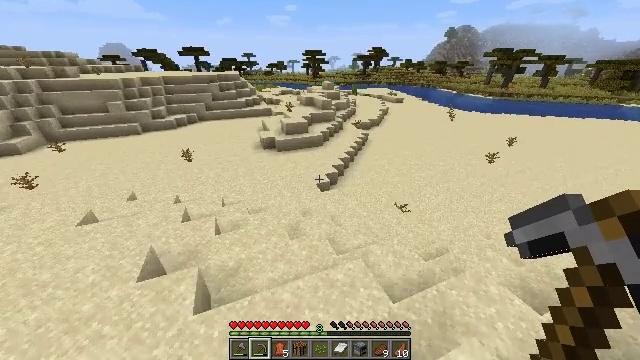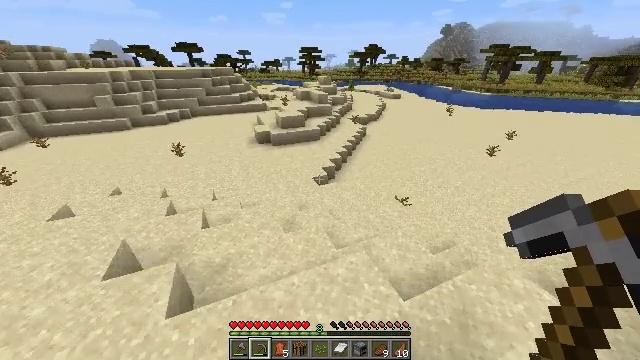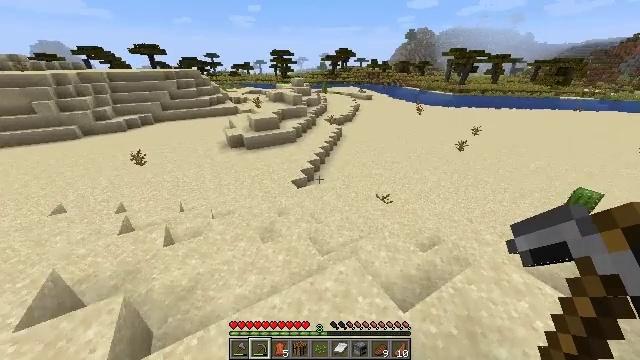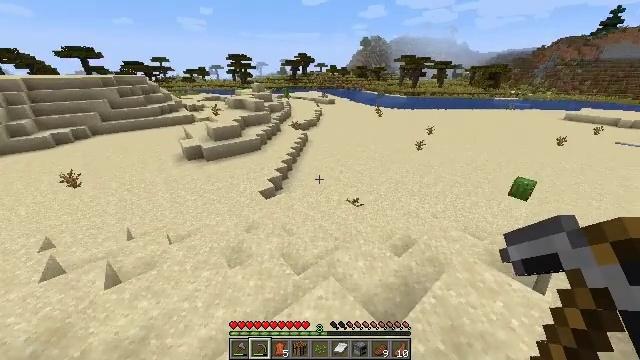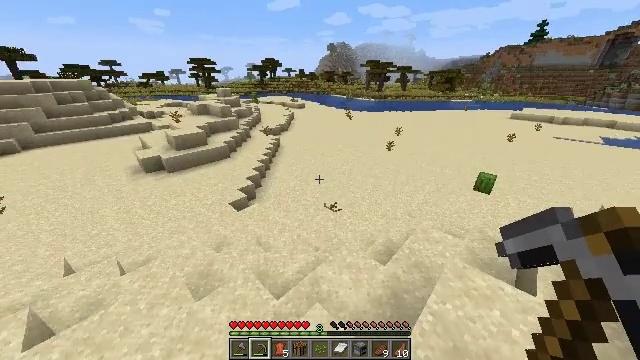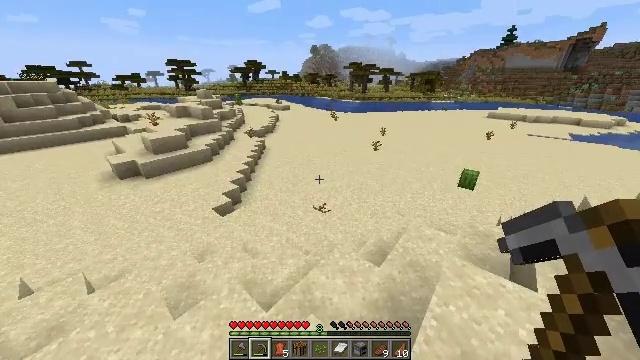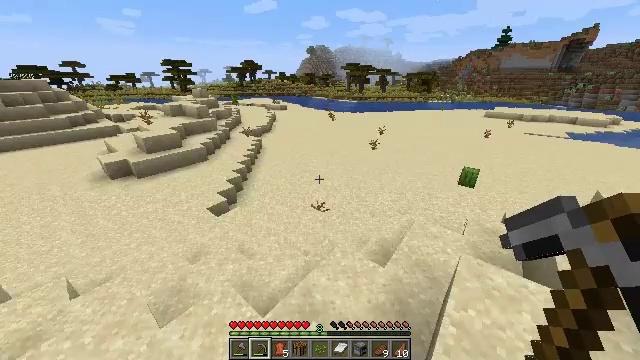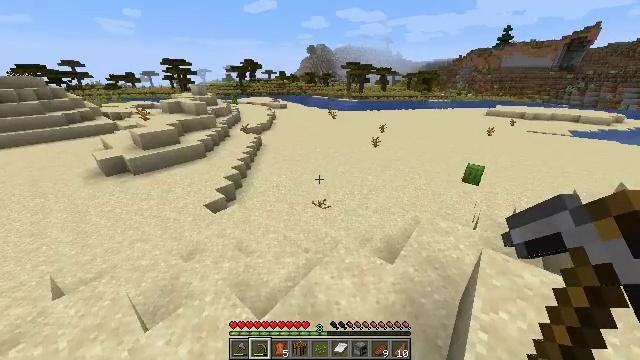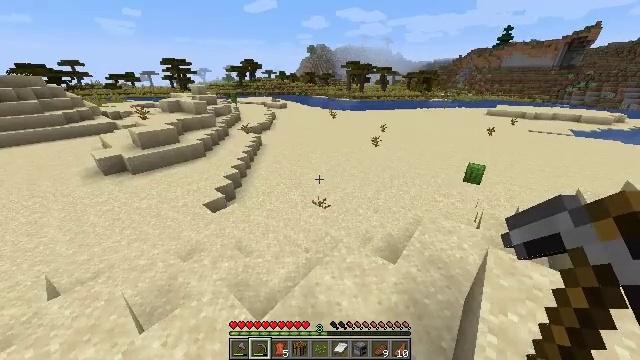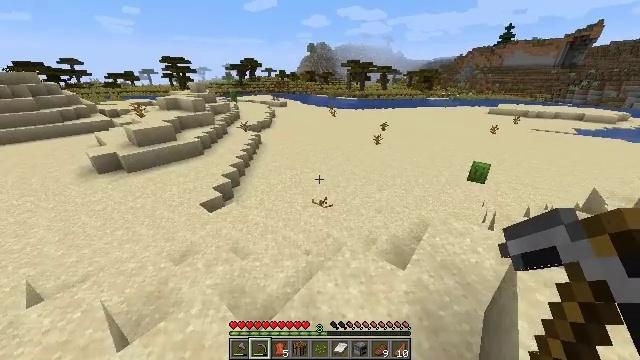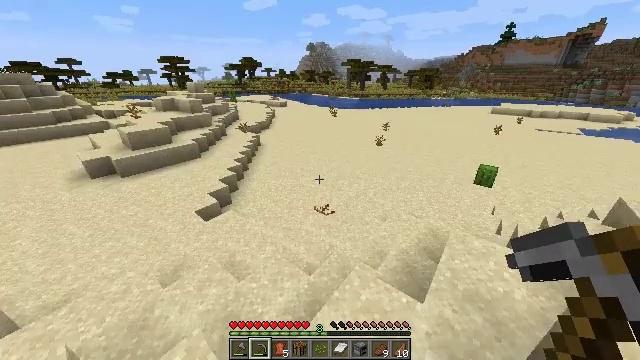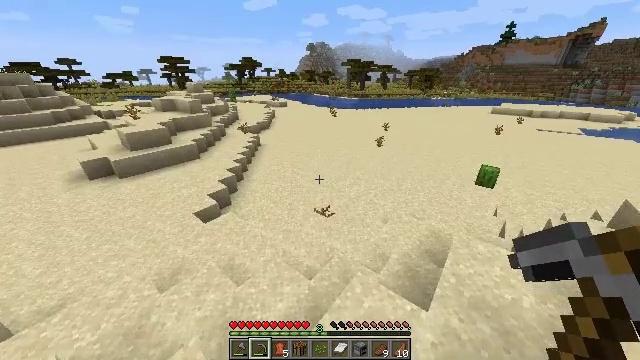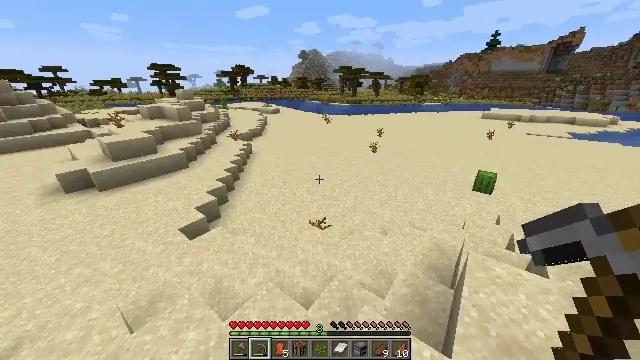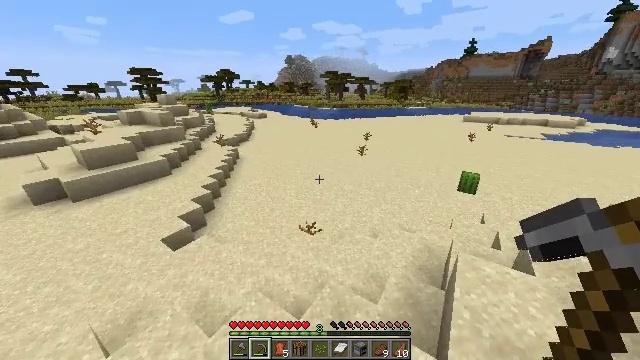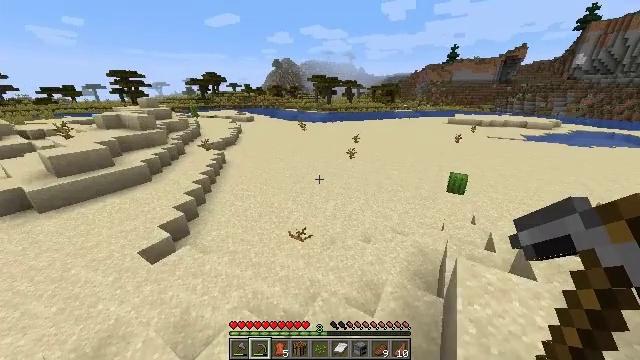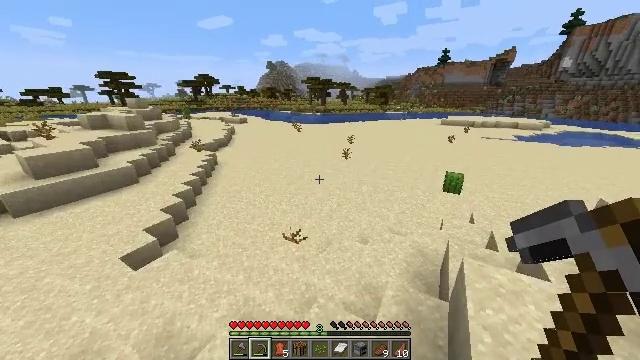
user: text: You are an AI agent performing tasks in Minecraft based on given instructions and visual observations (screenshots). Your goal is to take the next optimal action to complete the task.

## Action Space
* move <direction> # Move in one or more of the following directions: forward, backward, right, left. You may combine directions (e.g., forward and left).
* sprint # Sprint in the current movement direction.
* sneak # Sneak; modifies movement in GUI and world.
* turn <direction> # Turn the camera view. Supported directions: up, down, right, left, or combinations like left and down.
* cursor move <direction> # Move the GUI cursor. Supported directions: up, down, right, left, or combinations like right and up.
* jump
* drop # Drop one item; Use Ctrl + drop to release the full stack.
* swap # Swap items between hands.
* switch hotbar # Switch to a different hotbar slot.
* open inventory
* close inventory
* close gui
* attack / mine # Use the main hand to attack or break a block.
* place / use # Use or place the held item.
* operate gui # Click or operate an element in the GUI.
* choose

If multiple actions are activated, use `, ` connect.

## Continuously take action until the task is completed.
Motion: motion action
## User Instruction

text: Kill mobs.
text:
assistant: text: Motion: move forward, sprint
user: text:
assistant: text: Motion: move forward, sprint, turn right
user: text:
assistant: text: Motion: move forward, sprint, turn right and up
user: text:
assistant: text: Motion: move forward, sprint, turn right
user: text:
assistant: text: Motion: move forward, sprint, turn right
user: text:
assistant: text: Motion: move forward, sprint
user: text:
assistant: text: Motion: move forward, sprint
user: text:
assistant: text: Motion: move forward, sprint
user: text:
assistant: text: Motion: move forward, sprint
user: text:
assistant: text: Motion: move forward, sprint
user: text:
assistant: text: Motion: move forward, sprint
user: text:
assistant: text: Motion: move forward, sprint, turn right and up
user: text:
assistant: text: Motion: move forward, sprint, turn right and up
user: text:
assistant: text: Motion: move forward, sprint, turn right
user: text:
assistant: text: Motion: move forward, sprint, turn right
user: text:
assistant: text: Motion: move forward, sprint
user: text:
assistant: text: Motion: move forward, sprint
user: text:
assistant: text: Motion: move forward, sprint
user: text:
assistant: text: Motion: move forward, sprint
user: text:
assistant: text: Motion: move forward, sprint
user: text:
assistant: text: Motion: move forward, sprint
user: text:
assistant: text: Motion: move forward, sprint
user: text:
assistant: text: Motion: move forward, sprint
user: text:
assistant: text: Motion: move forward, sprint
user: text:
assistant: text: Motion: move forward, sprint
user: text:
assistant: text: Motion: move forward, sprint
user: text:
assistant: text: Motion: move forward, sprint
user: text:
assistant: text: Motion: move forward
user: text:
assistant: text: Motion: move forward
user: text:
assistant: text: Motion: move forward